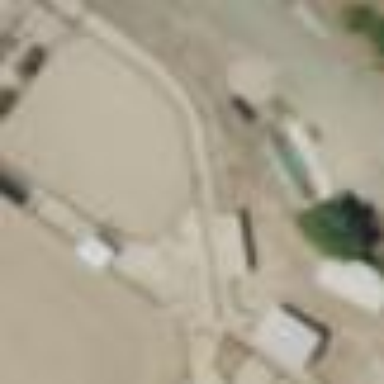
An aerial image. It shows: Sports centre specializing in rodeo activities.